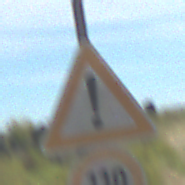
Verkehrszeichen: Gefahrenstelle
Zusatzzeichen unten: Geschwindigkeit110
Umgebung: Outdoor, Special
Tageszeit: Midday
Wetter: PartlyCloudy
Licht: Natural
Jahreszeit: NotSpecified
Kontrast: HighContrast